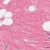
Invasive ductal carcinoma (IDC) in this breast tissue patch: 0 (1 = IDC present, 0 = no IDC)